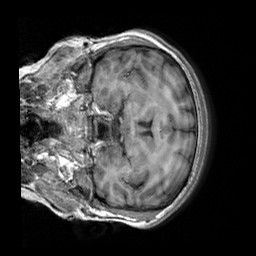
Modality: T1w
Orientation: coronal
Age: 22
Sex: female
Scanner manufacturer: siemens
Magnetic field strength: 3 T
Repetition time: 2.3 s
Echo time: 0.00303 s